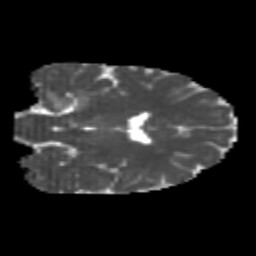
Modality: MD
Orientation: coronal
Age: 23
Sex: female
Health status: healthy
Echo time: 0.074 s